Field crop: tomato
Growth stage: 1
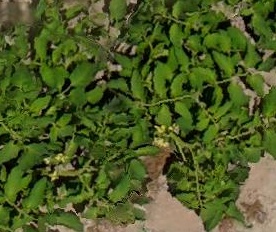
Species: tomato